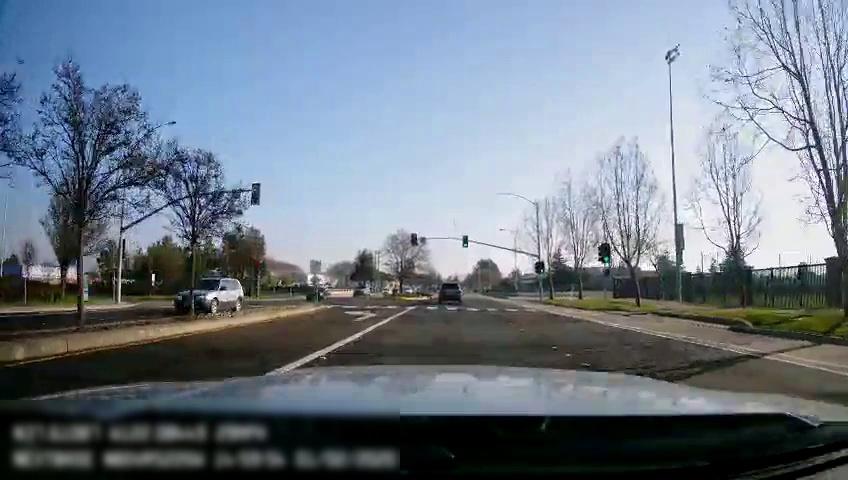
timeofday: Day
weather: Sunny
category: Drivable Space
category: Vehicles | SUV
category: Vehicles | Car
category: Vehicles | SUV
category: Vehicles | SUV
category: Lanes | Alternate Lane
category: Lanes | Current Lane
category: Lanes | Alternate Lane
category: Lanes | Current Lane
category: Traffic | Lights
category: Traffic | Lights
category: Traffic | Lights
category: Traffic | Lights
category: Traffic | Lights
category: Traffic | Lights